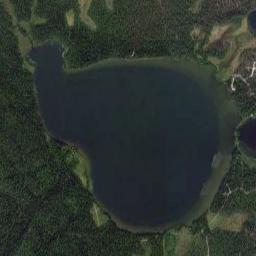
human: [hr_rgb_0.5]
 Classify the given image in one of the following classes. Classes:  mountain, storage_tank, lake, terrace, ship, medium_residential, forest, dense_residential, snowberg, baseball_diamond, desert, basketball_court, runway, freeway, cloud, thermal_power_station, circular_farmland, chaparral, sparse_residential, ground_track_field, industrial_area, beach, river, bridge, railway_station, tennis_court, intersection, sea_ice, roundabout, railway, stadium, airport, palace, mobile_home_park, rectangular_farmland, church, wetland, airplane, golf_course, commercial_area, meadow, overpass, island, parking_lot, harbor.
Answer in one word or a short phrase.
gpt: lake